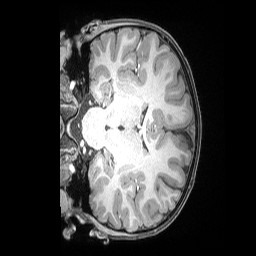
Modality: T1w
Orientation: coronal
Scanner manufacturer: siemens
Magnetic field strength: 3 T
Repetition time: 2.53 s
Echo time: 0.00169 s